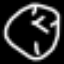
Label: clock